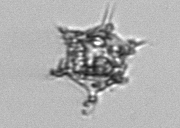
Label: Dictyocha